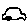
Label: car